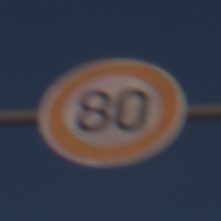
Verkehrszeichen: Geschwindigkeit80
Umgebung: Outdoor, Nature
Tageszeit: MorningAfternoon
Wetter: Clear
Licht: Natural
Jahreszeit: NotSpecified
Kontrast: HighContrast